Question: I'm using Autoblogged to pull a feed in as a blog post. I need to create a reg expression to convert the title of the item to things I can use as meta data. I've attached a screen of the backend I have access to. Any help would be greatly appreciated!
Type One Training Event New New Mexico, WY November 2012
Type Two Training Event Seattle, WA November 2012
'''
<what>Type One Training Event</what> <city>New New Mexico</city>, <%state>WY</state> <month>November</month> <year>2012</year>
<what>Type Two Training Event</what> <city>Seattle</city>, <state>WA</state> <month>November</month> <year>2012</year>
'''
Essentially says take whatever is before the word event and make that "what"
Take anything after the word event and before the comma and make that "city"
Take the two letters after the comma and make that "state"
Take the last two words and make em month and year

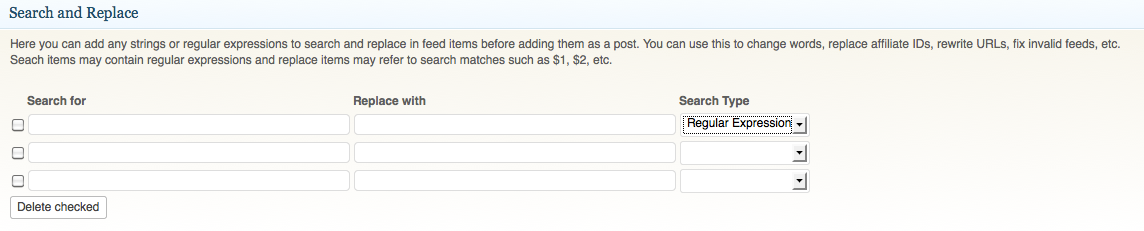
Answer: We actually have an email in queue to respond to you directly once we get our v2.9 update out. The update fixes a bug in the regex feature but I thought I would go ahead and comment here so this question isn't just left open.
The ability to extract info from a feed is one of the coolest and most powerful features of AutoBlogged and this is a perfect example of what you can do with those features.
First of all, here are the regex patterns you would use:
: (.*)\sTraining\sEvent
: Training\sEvent\s([^,]*)
: .*,\s([A-Z]{2})
To use these, you create new custom fields in the feed settings. Note that the custom fields also use the same <URL> as the post templates so you can use the powerful regex function to extract info from the feed. This is how the fields should look:

Once you create these custom fields you can use them in your post templates and they will be added as custom fields to your post in WordPress.
Once you have these custom fields set up, you can use them in your post template as '%what%', '%city%' or '%state_code%'. As I mentioned before this will also create custom fields on your blog post in WordPress as well. If you don't want that, you can just use '%regex("%title%", "(.*)\sTraining\sEvent", "1")%' instead of '%what%' directly in your post template.
Quick explanation of the syntax:
If you use '%regex("%title%", "(.*)\sTraining\sEvent", "1")%' it means this:
- - '(.*)\sTraining\sEvent'- '(.*)'